Field crop: tomato
Growth stage: 2
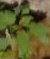
Species: solanum